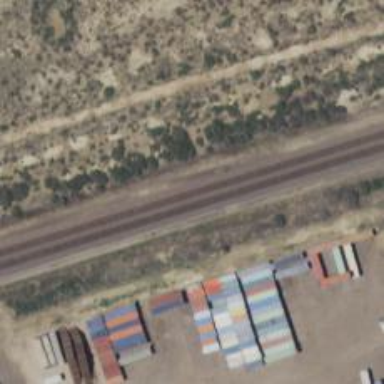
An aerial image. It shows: Railway track.